Field crop: maize
Growth stage: 1
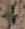
Species: atriplex